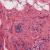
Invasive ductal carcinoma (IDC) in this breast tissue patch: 0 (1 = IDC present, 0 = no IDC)